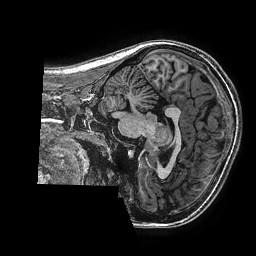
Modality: T1w
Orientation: sagittal
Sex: female
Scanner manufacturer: ge
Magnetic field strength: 3 T
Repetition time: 0.00766 s
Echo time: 0.003476 s